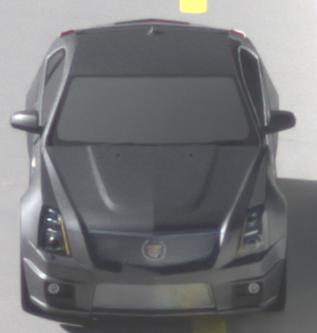
Make: Cadillac
Model: CTS-V
Detailed model: CTS-V (II) Limousine
Model produced from: 2008/11
Model produced until: 2010/12
Doors: 4
Color: gray
Road condition: dry road
Daytime: morning or afternoon
Contrast: high contrast